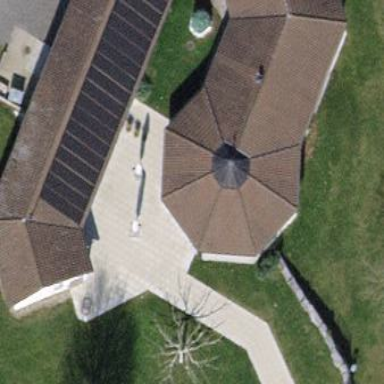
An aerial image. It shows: View of roof of building.